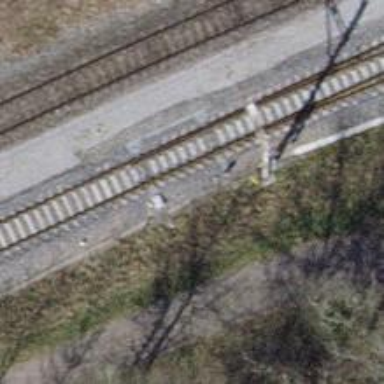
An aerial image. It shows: Single railway track with electrification through contact line.